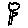
Label: flower